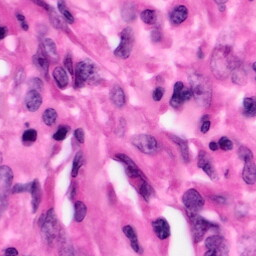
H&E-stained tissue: Pancreatic